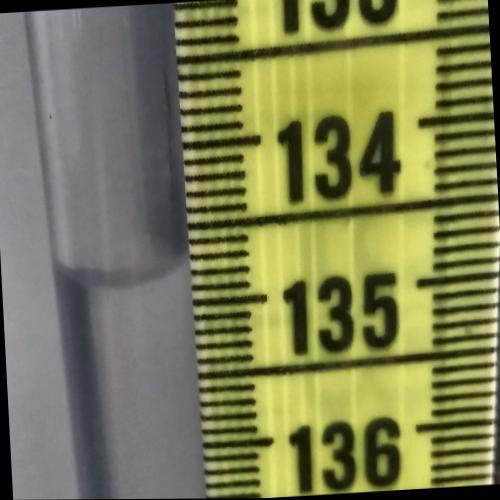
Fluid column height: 134.8 cm